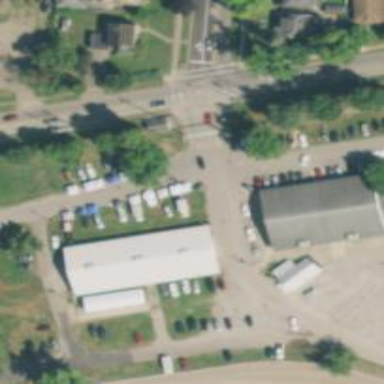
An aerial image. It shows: Marketplace.